Question: Convert these decimal numbers to 5-bit 2's-complement form, if possible. If not possible, explain why this is so.
(16) base 10
According to the online converter:

From what I understand,
If decimal is :
- -
If decimal is :
- - - -
Since 16 is positive, I simply converted it to binary by repeated division yielding (10000) base 2.
I no longer padded 0's since it is already 5-bits (containing 5 digits).
Can somebody explain to me why the online converter is returning an error (which also I strongly believe is the correct answer)?
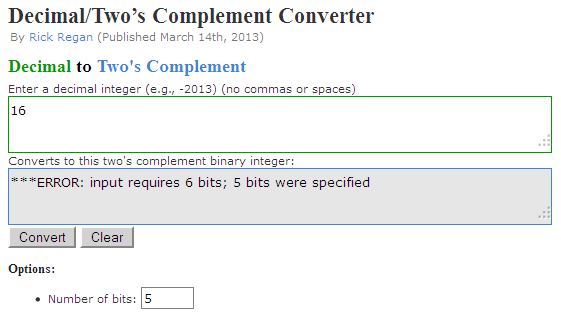
Answer: With 5 bits you can represent up to 2^5 different numbers, since you want negative and positive numbers the range is -16 to +15.
so you get error since 16 is out of the range for 5 bits. Change to 6 bits and it should work